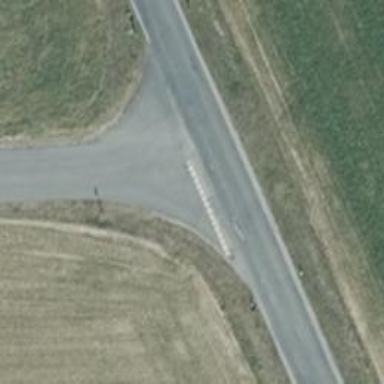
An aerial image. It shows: Secondary road with asphalt surface.